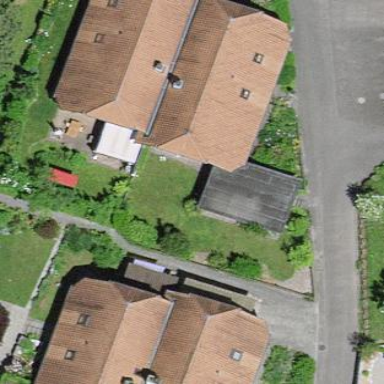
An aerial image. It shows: Residential building.